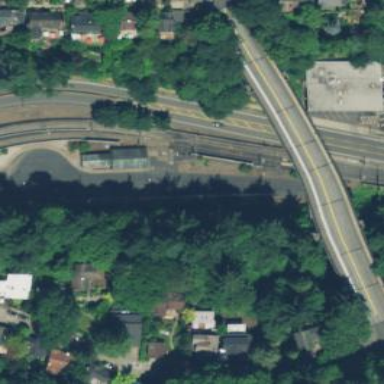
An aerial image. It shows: Arch bridge that is man-made.